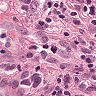
Metastatic tissue present: yes